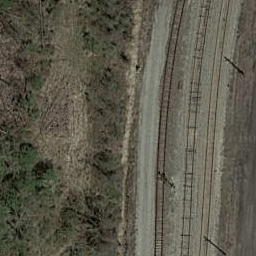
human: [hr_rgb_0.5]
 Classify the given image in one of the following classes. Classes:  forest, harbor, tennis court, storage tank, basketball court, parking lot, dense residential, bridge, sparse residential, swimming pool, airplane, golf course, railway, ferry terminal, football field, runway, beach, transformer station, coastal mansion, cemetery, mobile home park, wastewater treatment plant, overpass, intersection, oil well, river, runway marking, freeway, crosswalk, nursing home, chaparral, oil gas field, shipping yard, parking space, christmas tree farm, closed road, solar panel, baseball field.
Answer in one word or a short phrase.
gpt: railway